Aerial crown-view tile of a tropical tree (Barro Colorado Island, Panama), acquired 20240918:
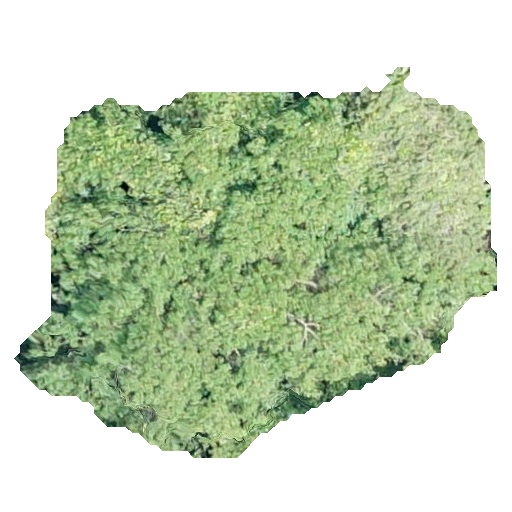
Species: Hura crepitans
GBIF accepted scientific name: Hura crepitans
Crown area: 207.411 m²